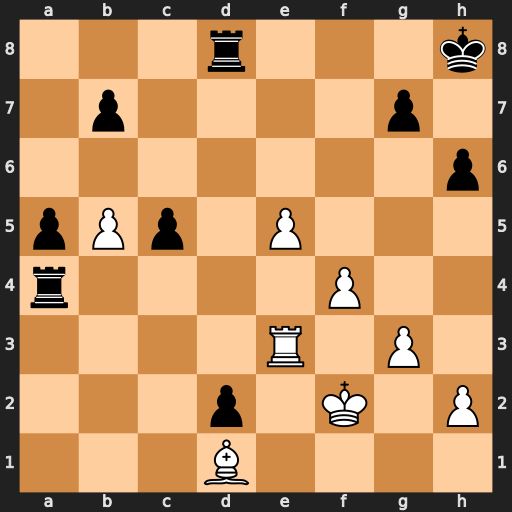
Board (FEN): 3r3k/1p4p1/7p/pPp1P3/r4P2/4R1P1/3p1K1P/3B4
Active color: w
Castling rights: -
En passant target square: -
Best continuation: Bxa4 d1=Q Bxd1